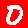
Digit: 0